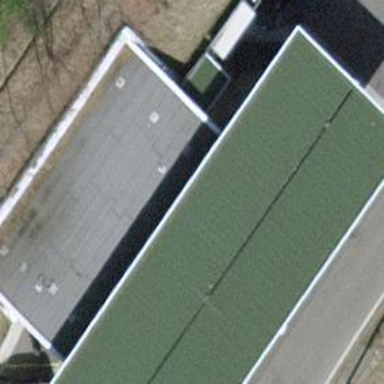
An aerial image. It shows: Fuel station.